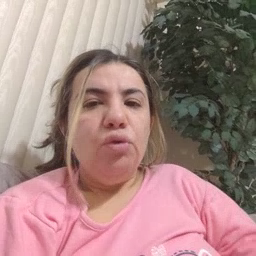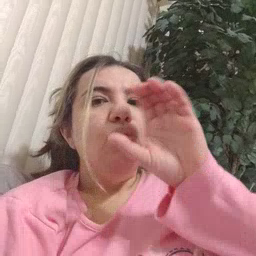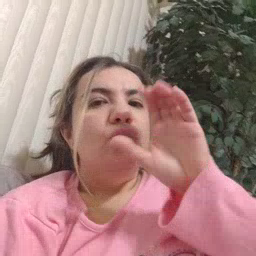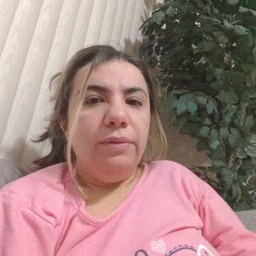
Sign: drink